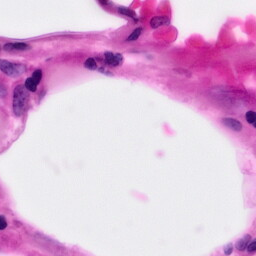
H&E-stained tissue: Pancreatic